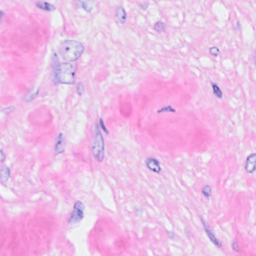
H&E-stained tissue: Breast